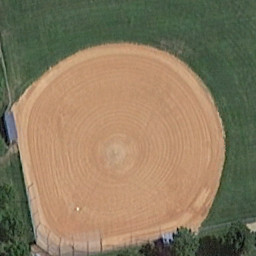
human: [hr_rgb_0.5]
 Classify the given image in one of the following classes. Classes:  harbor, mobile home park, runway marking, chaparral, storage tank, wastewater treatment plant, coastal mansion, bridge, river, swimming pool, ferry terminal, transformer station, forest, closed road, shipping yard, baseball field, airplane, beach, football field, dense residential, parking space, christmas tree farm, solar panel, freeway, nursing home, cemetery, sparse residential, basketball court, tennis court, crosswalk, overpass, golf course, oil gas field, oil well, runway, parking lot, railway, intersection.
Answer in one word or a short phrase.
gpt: baseball field